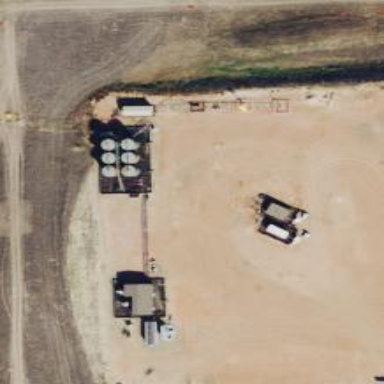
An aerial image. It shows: Storage tank with man-made structure.